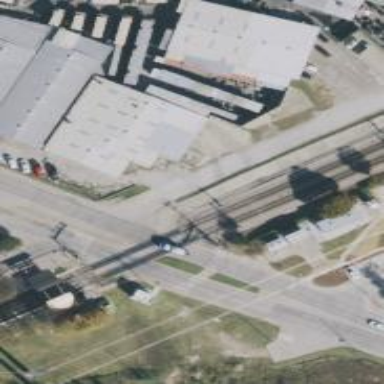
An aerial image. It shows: Railway crossing.